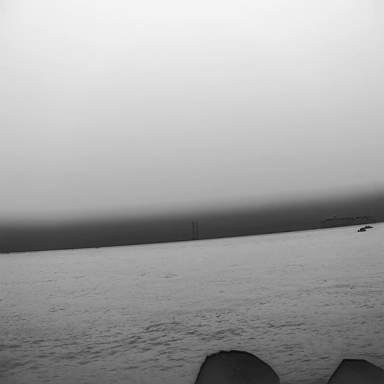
There are two canoes in the infrared image.